Question: Actually I am trying to make my desktop web page mobile responsive.
'''
<frameset rows="80,*" frameborder="no" border="0" framespacing="0">
<frame src="/showTopFrame.do" name="topFrame" scrolling="no" noresize="">
<frameset cols="20%,80%*" frameborder="0" framespacing="0" border="0">
<frame src="/showLeftNav.do" name="menu" marginheight="0" marginwidth="0" noresize="true" scrolling="auto" framespacing="0" border="0" frameborder="0">
<frame src="/blank.html" name="information" marginheight="0" marginwidth="0" scrolling="auto" framespacing="0" border="0" frameborder="0">
</frameset>
</frameset>
'''

Please help me if I can achieve this with media Query or any other simple way.
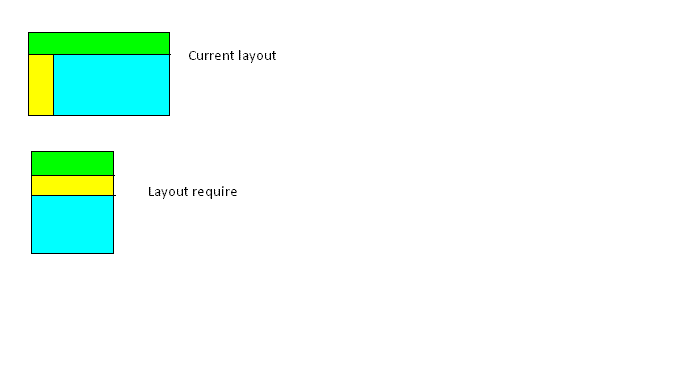
Answer: You can achieve this using media queries in your css.
like this:
'''
@media (max-width: 600px) {
}
'''
You can find more information about this <URL>